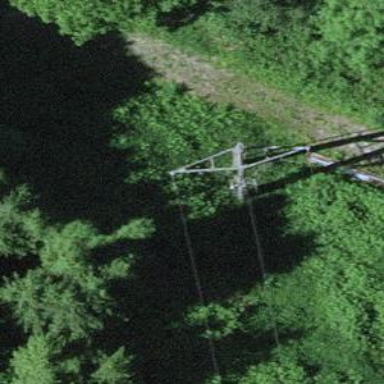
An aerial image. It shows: Power line is depicted.